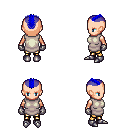
a pixel art fantasy rpg character, female body template, human, light skin, white tunic, gold greaves, blue short mohawk hairstyle, metal gloves, metal boots, four views (front, back, left, right), 2x2 character sprite sheet, small pixel art, hard edges, no anti-aliasing